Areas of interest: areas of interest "Golf Course"
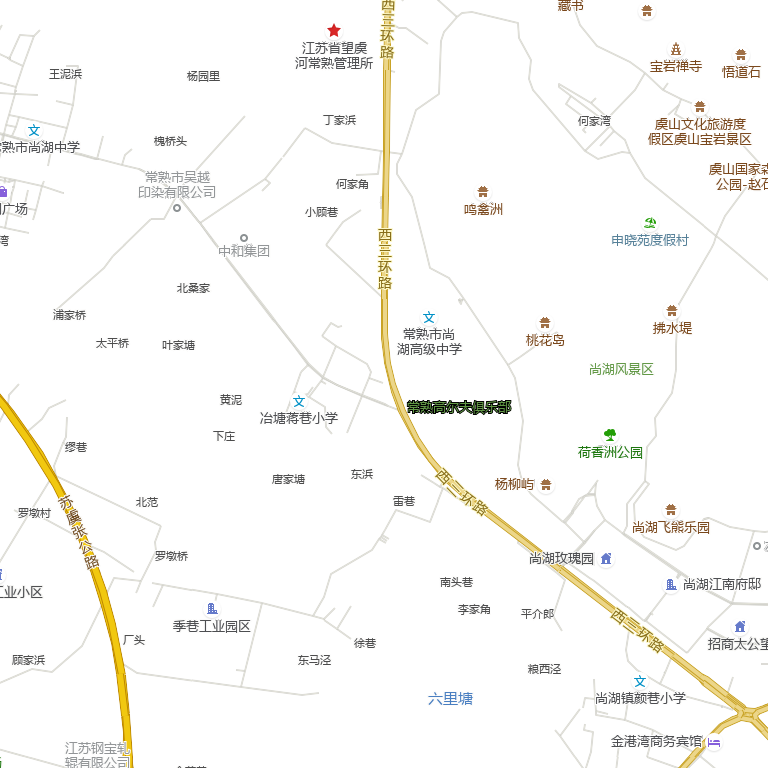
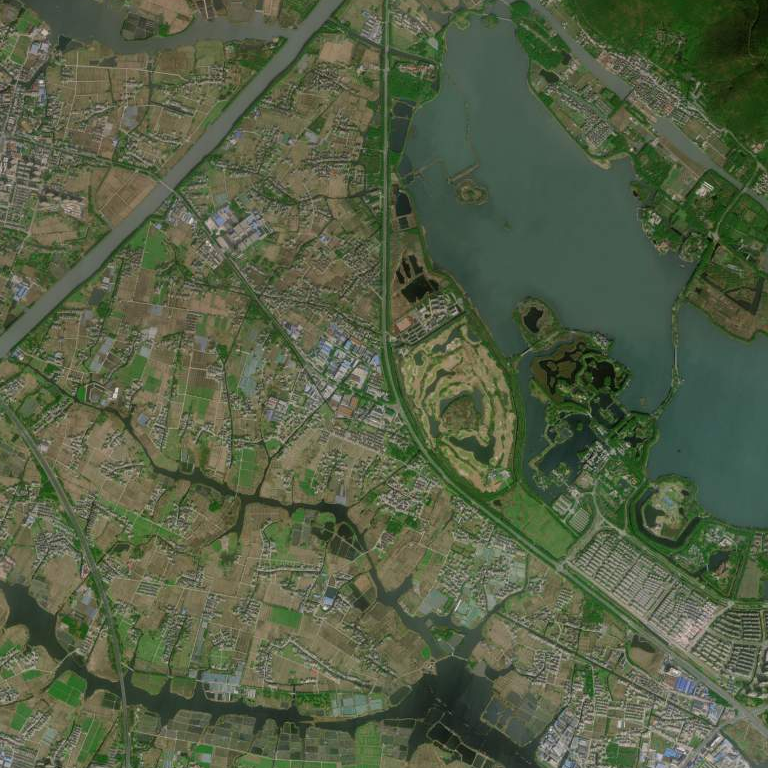